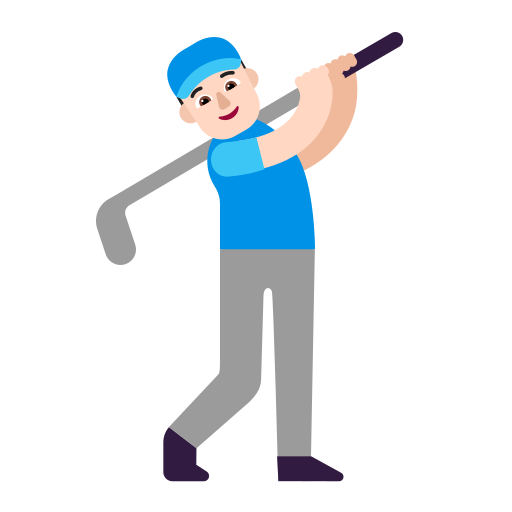
man golfing flat light